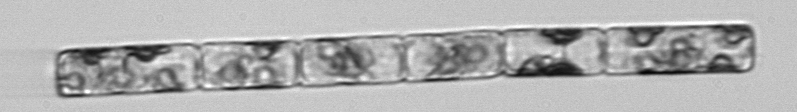
Label: Guinardia_delicatula